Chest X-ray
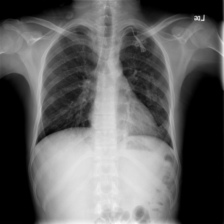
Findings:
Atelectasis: positive
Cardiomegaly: negative
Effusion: negative
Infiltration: negative
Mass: negative
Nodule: negative
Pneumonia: positive
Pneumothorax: negative
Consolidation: negative
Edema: negative
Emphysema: positive
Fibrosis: negative
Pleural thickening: negative
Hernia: negative